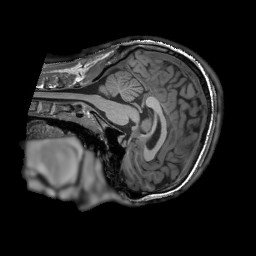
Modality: T1w
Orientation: sagittal
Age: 31
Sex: male
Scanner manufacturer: siemens
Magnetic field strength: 3 T
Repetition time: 2.3 s
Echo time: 0.00232 s